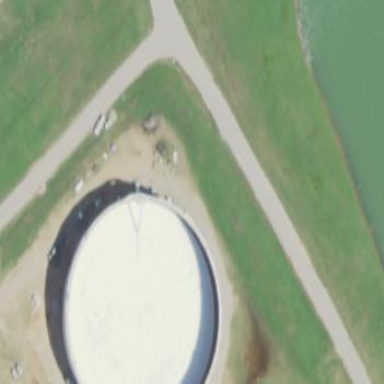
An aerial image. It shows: Storage tank which is man-made.